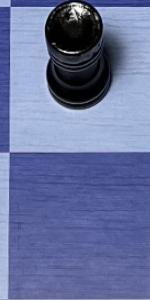
Label: Empty